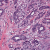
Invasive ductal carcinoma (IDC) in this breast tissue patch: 1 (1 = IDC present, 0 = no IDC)